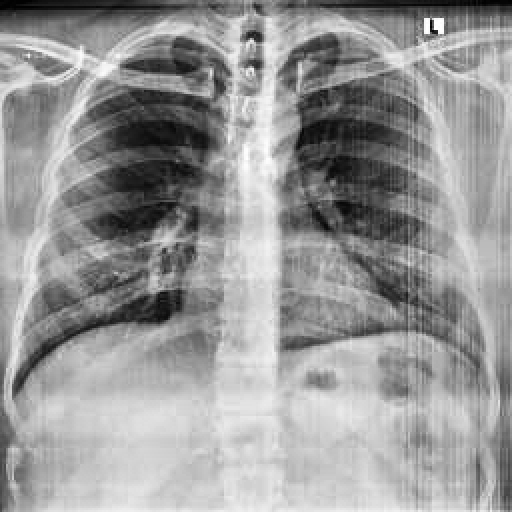
Finding: NORMAL